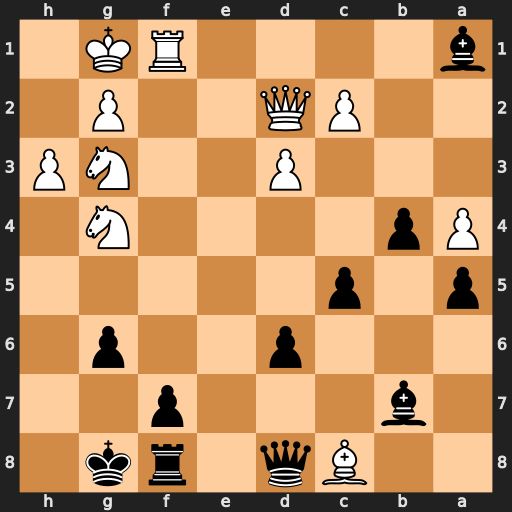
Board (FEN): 2Bq1rk1/1b3p2/3p2p1/p1p5/Pp4N1/3P2NP/2PQ2P1/b4RK1
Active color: b
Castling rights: -
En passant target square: -
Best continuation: Bd4+ Kh1 Bxc8